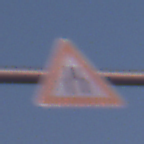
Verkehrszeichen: VerengteFahrbahn
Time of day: SunriseSunset
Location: Outdoor (Nature)
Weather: Clear
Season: NotSpecified
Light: Natural